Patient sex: M
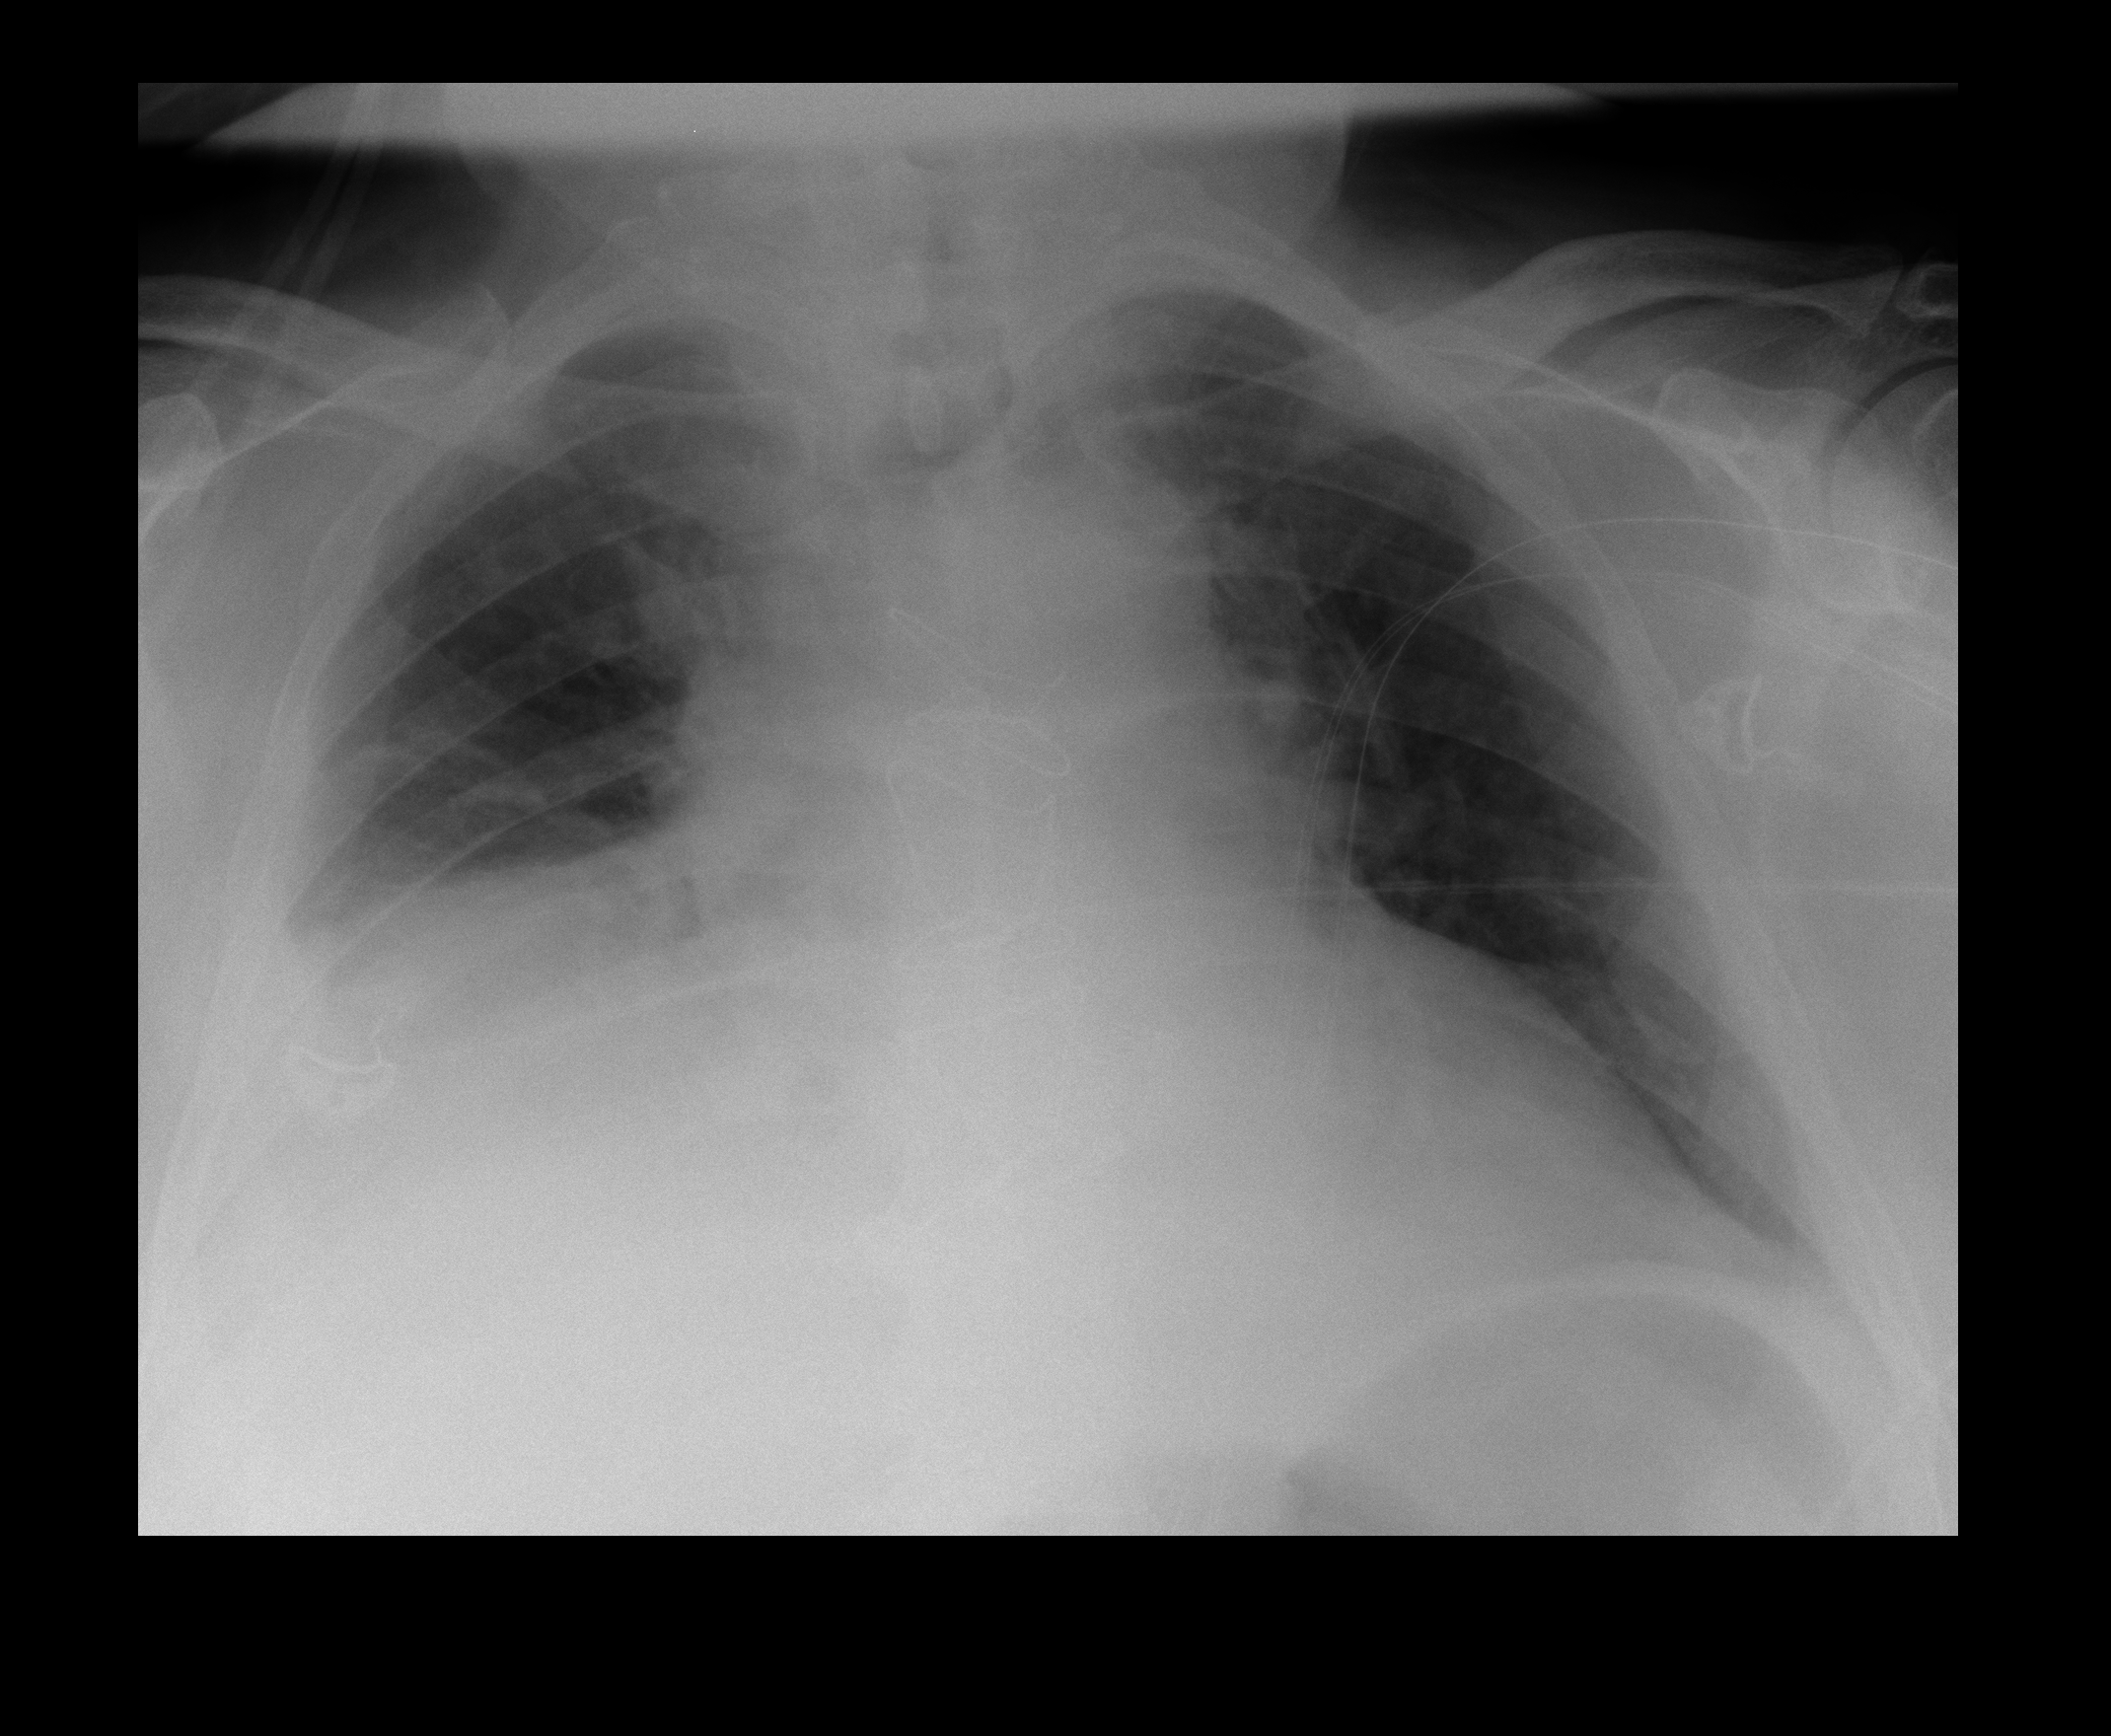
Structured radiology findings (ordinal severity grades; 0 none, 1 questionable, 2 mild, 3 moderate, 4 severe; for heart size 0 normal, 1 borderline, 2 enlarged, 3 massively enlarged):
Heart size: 3
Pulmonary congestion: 3
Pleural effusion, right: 3
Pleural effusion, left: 0
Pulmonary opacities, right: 1
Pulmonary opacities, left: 0
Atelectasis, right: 2
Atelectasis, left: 2